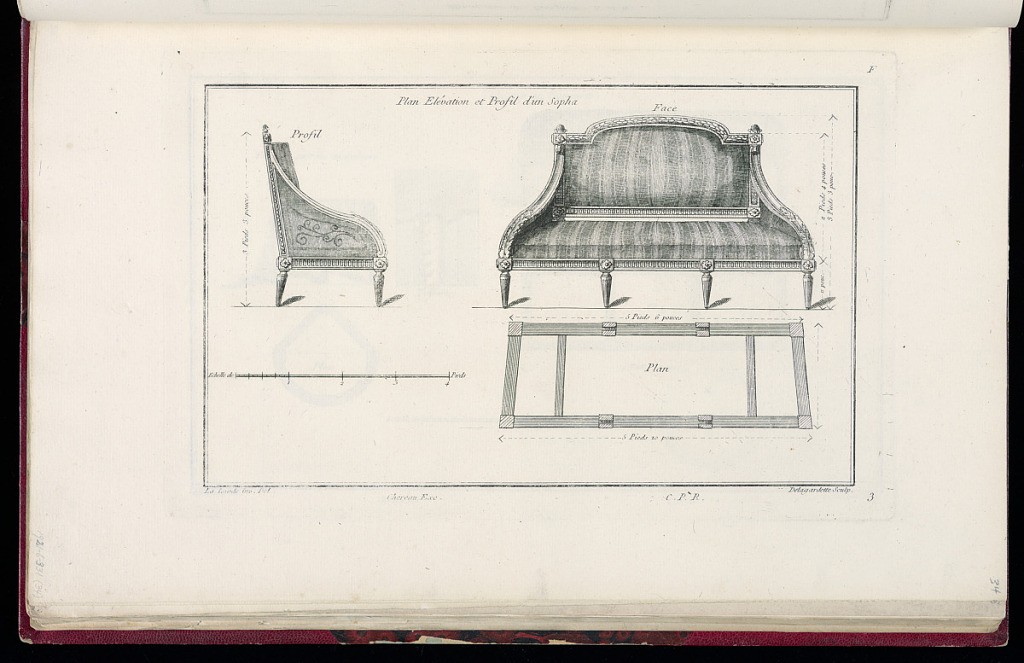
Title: Plan Elévation et Profil d'un Sopha
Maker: Richard de Lalonde, French, active 1780–96
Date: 1775-1788
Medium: Etching on off-white laid paper
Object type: Print
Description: Design for a sofa with the profiel and plan. The sofa is decorated with striped textile and with carved ornament motifs including fluting, rosette, and bound leaf. The plate is signed and numbered.